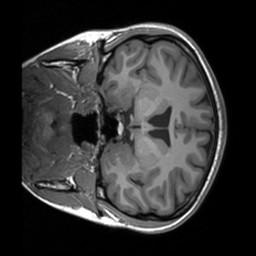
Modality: T1w
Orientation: coronal
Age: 19
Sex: female
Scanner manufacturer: siemens
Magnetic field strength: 3 T
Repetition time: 1.9 s
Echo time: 0.00226 s